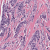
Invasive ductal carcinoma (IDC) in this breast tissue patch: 1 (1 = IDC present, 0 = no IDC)